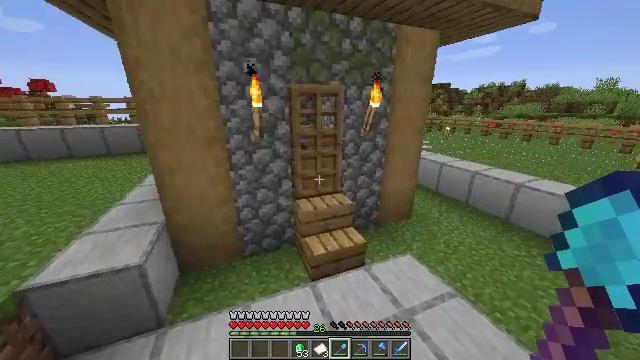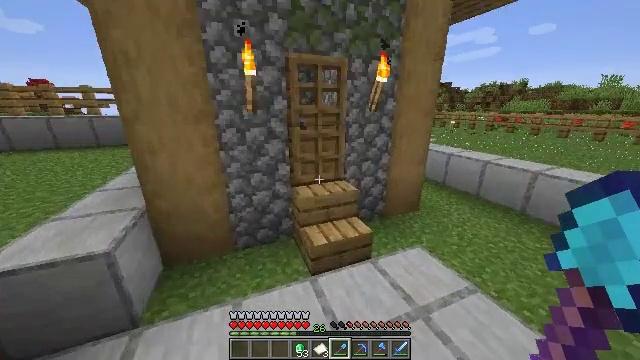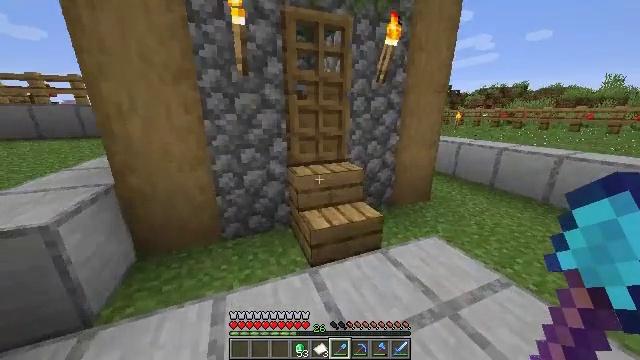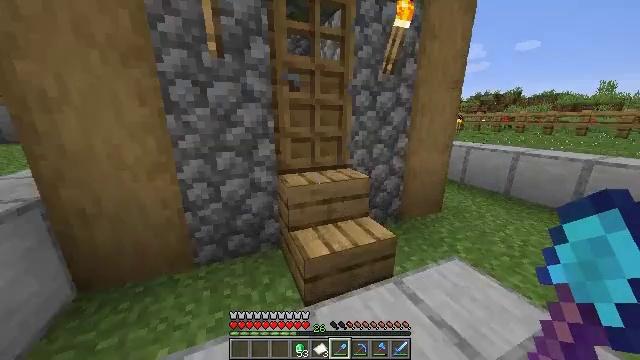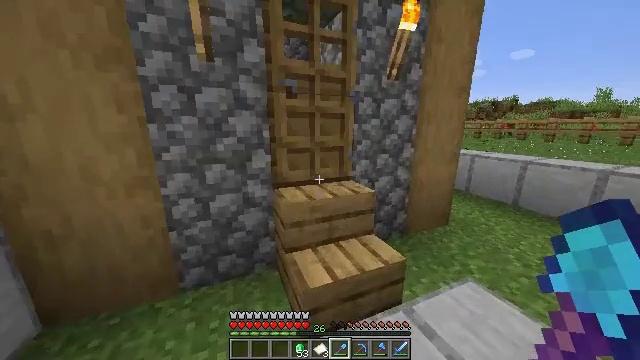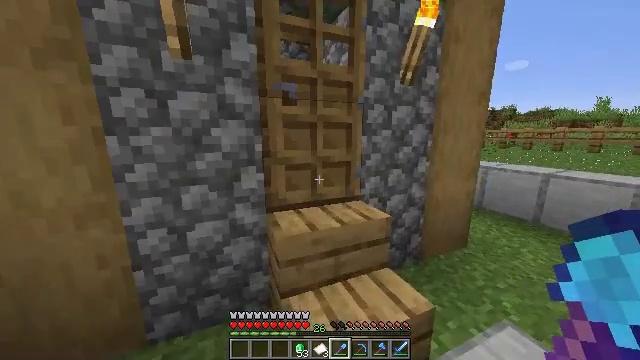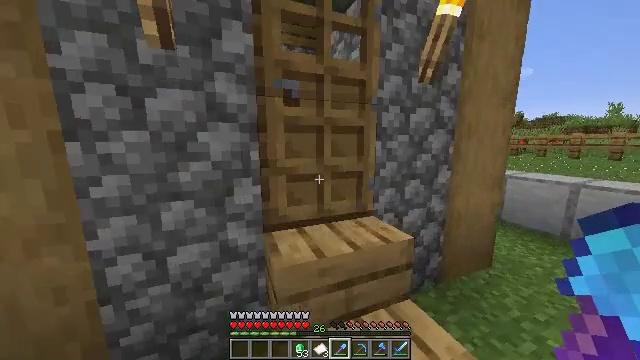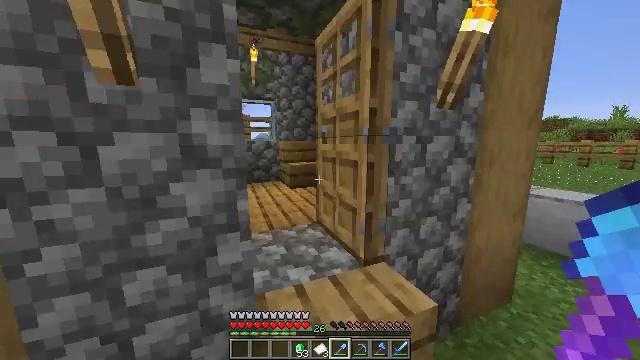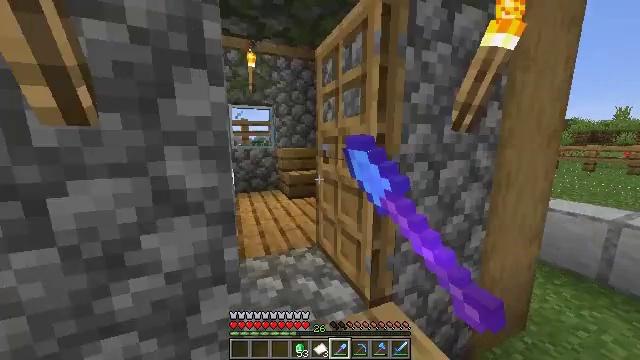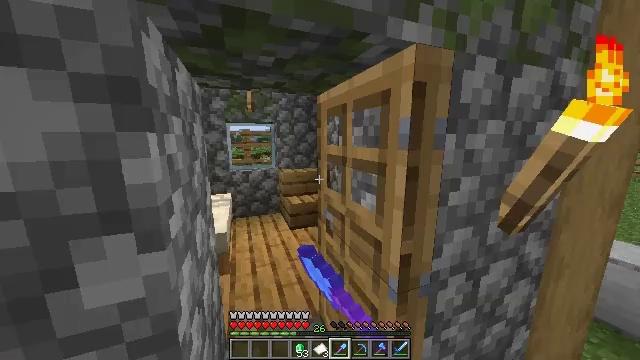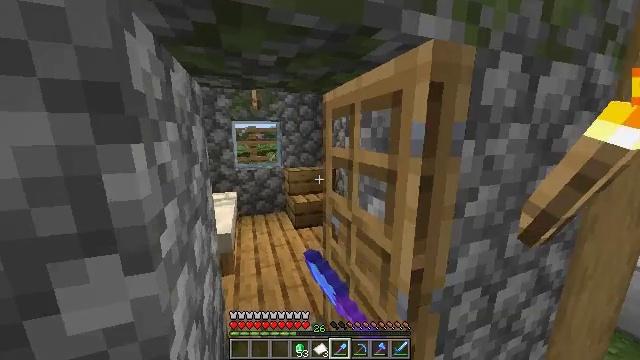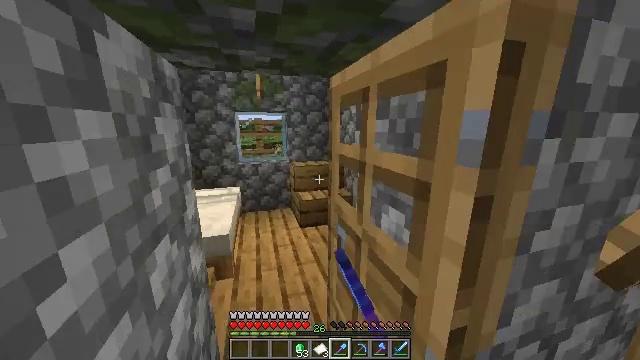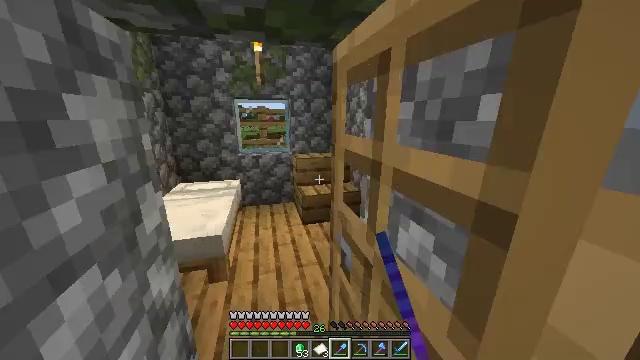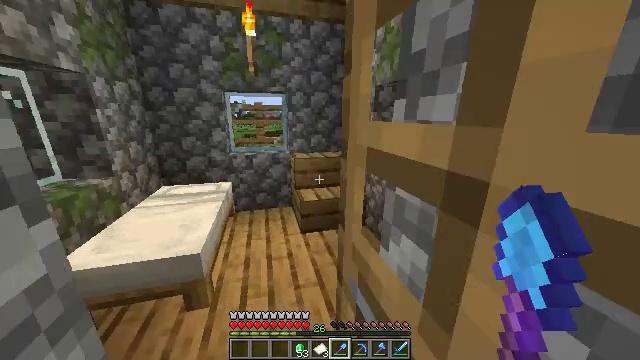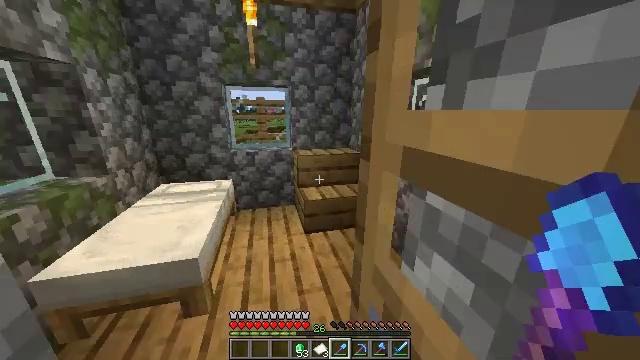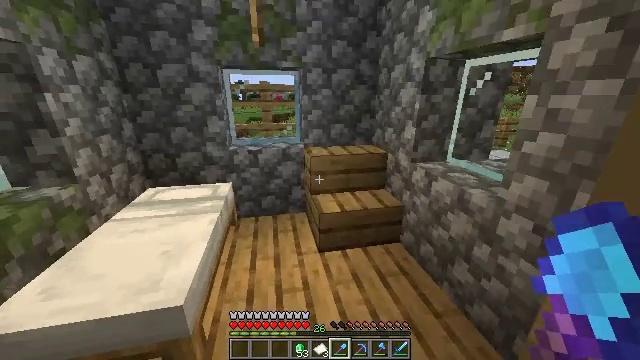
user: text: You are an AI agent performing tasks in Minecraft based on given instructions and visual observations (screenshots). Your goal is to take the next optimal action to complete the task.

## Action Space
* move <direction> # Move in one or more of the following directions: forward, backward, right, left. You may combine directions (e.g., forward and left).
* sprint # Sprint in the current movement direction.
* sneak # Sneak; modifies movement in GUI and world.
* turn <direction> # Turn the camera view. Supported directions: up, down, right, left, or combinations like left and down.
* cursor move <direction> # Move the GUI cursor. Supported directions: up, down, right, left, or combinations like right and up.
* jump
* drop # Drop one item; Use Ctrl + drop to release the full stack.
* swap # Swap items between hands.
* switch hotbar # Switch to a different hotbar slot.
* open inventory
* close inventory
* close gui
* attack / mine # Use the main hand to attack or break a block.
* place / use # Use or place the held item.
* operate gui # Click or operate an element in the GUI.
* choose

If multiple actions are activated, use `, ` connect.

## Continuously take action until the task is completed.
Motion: motion action
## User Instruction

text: Attack the oak fence to collect it.
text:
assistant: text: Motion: move forward
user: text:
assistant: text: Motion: move forward, sprint, turn up
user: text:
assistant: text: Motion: move forward, sprint, turn right and up
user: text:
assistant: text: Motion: move forward, sprint, turn up
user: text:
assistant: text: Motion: move forward, sprint, turn up
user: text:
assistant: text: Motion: move forward, turn left and up
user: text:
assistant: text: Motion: move forward, use / place
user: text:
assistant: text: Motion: move forward, use / place
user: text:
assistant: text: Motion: move forward, turn left, use / place
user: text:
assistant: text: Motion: move forward, turn left
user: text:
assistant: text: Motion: move forward, turn left and down
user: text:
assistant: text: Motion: move forward, turn left and down
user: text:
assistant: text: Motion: move forward
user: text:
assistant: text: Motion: move forward
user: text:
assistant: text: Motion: move forward, turn left and down
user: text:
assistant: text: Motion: move forward, turn left and down
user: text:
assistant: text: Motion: move forward, turn left and down
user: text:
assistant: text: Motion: move forward, turn down
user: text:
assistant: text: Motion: move forward, turn right and down
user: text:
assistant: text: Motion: move forward, turn down
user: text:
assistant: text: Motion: turn left and down
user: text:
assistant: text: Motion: turn left and down
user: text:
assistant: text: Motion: turn left and down
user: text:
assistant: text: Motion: turn left and up
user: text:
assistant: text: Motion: turn left and up
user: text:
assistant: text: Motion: turn left and up
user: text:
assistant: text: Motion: turn left and up
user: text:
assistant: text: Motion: move forward, turn left and up
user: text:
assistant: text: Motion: move forward, turn left and up
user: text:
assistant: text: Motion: move forward, turn up